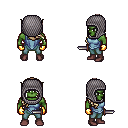
a pixel art fantasy rpg character, male body template, orc, green skin, blue vest, teal pants, white blonde right-swept hairstyle, chain hood, gold gloves, maroon shoes, dagger, four views (front, back, left, right), 2x2 character sprite sheet, small pixel art, hard edges, no anti-aliasing